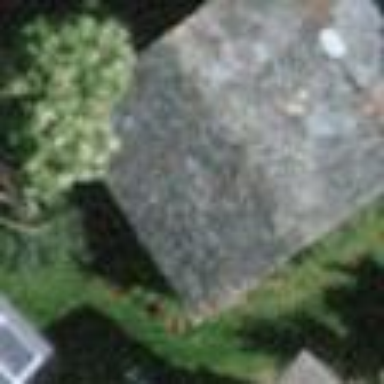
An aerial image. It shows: Simple house.